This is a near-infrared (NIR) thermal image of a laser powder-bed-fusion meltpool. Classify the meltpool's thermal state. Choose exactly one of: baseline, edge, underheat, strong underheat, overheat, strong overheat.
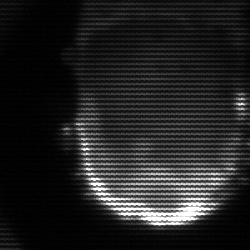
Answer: baseline